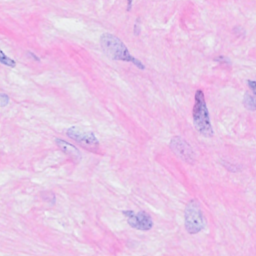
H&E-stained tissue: Breast